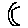
Label: moon